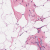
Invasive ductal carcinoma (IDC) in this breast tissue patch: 0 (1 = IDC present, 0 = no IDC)